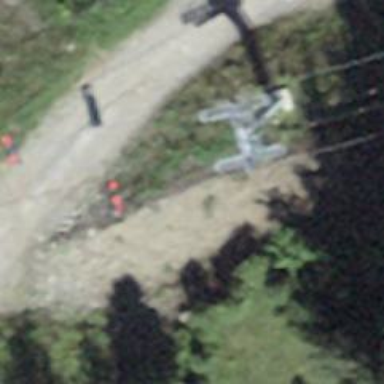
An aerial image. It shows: Pylon used for aerialway.